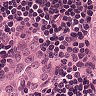
Metastatic tissue present: yes